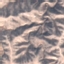
Land use / land cover class: HerbaceousVegetation